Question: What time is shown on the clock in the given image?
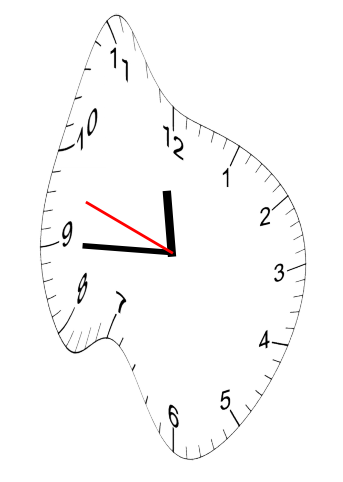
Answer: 11:44:48